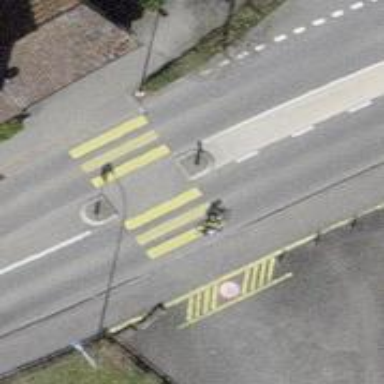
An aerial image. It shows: Marked crossing with pedestrian island.